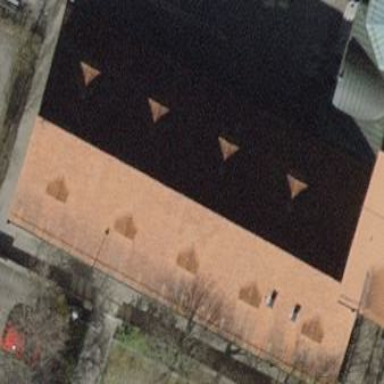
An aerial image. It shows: Sports hall with gabled roof.